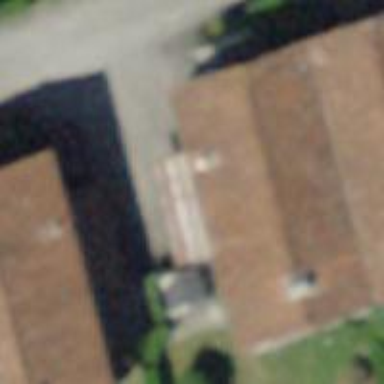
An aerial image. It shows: Simple house.